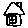
Label: house